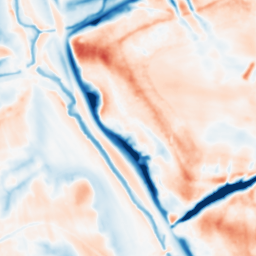
Category: multiscale
Decomposition family: dog
Decomposition parameters: sigma_low: 1
sigma_high: 10
Upsampling method: sinc_hamming
Upsampling parameters: scale: 2
kernel_size: 16
Upsampling scale: 2